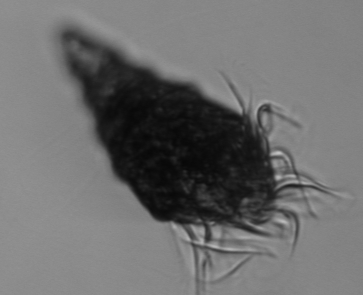
Label: Laboea_strobila